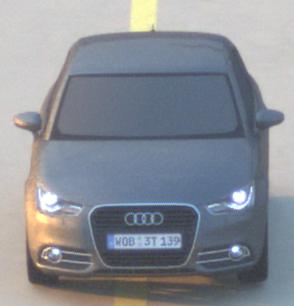
Make: Audi
Model: A1 Sportback 1.2 TFSI
Detailed model: A1 (8X) Sportback
Model produced from: 2012/03
Model produced until: 2014/11
Doors: 5
Color: gray
Road condition: dry road
Daytime: sunrise or sunset
Contrast: medium contrast